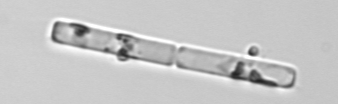
Label: Guinardia_delicatula